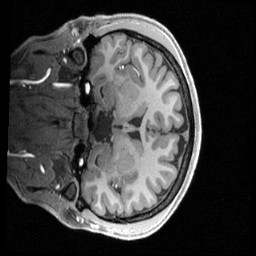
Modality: T1w
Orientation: coronal
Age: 20
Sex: female
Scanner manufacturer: siemens
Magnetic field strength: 3 T
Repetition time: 2.4 s
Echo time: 0.00224 s